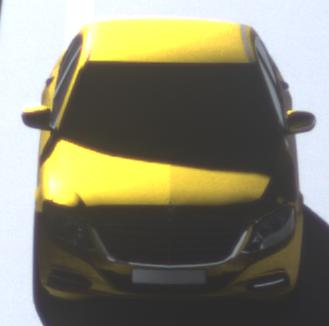
Make: Mercedes-Benz
Model: S 400 HYBRID
Detailed model: S-Class (222) Limousine
Model produced from: 2013/05
Model produced until: 2015/04
Doors: 4
Color: yellow
Road condition: dry road
Daytime: morning or afternoon
Contrast: high contrast